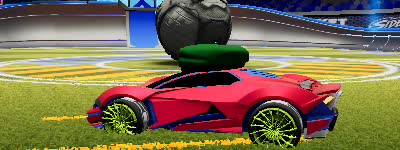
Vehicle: werewolf